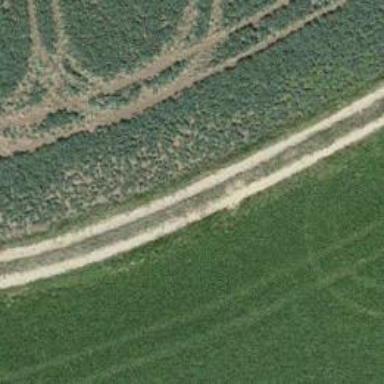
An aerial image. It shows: Gravel track with grade2 tracktype.